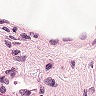
Metastatic tissue present: no